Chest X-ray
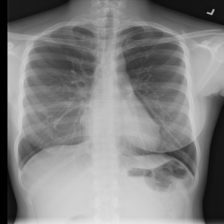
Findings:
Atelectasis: negative
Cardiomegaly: negative
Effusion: negative
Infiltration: negative
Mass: negative
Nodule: negative
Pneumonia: negative
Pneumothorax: negative
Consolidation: negative
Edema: negative
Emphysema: negative
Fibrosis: negative
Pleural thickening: negative
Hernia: negative